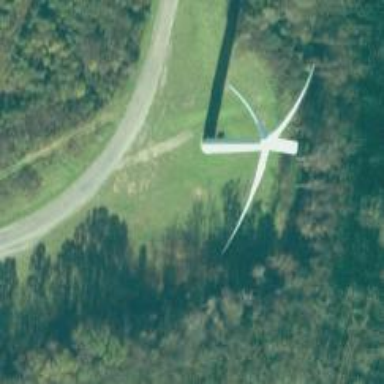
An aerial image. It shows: Wind generator using horizontal axis wind turbines.